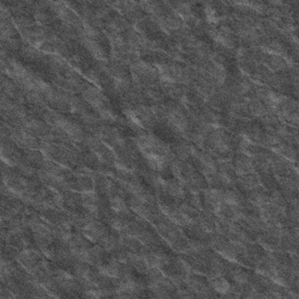
Label: frost